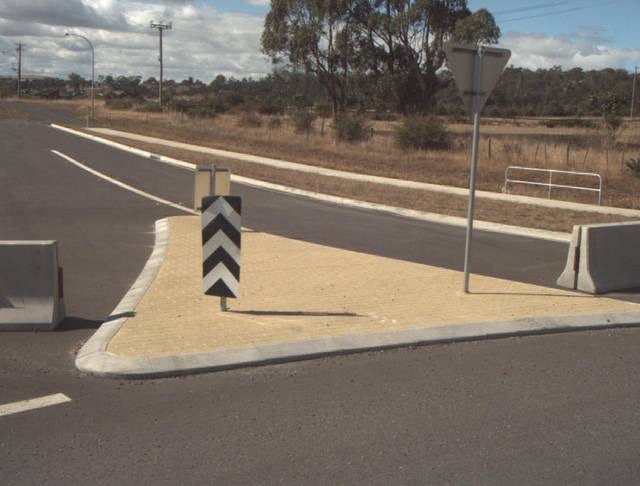
Region: Australia
Coordinates: -41.481, 147.157